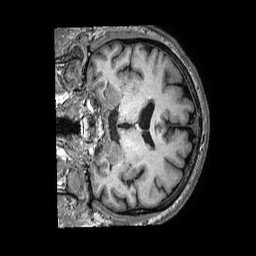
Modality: T1w
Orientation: coronal
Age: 70
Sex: male
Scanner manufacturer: philips
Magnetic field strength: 3 T
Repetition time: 0.006741 s
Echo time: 0.003073 s